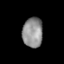
Tissue: lung
Cell type: Endothelial cells
Senescence score: 0.6042
Nuclear area (px): 589
Mean DAPI intensity: 144.681